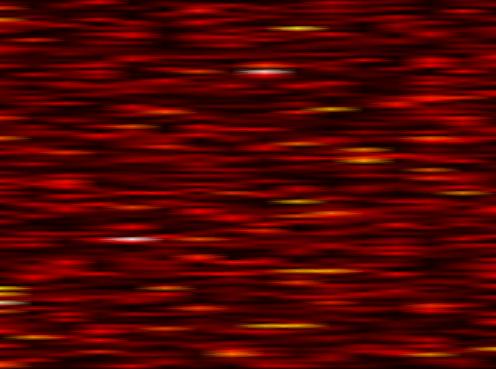
Label: FOFDM